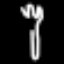
Label: fork